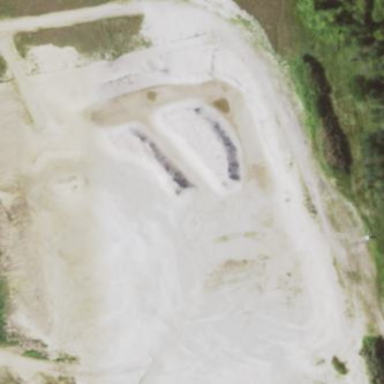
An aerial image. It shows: Quarry area rich in sand and gravel resources.